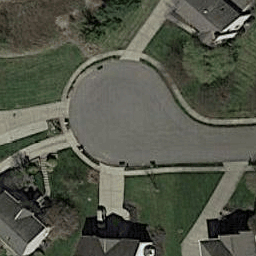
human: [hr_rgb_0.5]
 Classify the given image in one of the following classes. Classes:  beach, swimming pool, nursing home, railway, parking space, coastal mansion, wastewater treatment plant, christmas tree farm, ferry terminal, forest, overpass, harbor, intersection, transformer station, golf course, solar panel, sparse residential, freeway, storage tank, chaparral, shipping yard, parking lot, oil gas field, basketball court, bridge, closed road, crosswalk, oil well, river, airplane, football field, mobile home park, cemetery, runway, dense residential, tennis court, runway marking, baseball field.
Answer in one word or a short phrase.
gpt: closed road